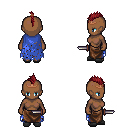
a pixel art fantasy rpg character, female body template, human, dark skin, blue tattered cape, robe skirt, brunette mohawk hairstyle, bronze tiara, gray slippers, dagger, four views (front, back, left, right), 2x2 character sprite sheet, small pixel art, hard edges, no anti-aliasing